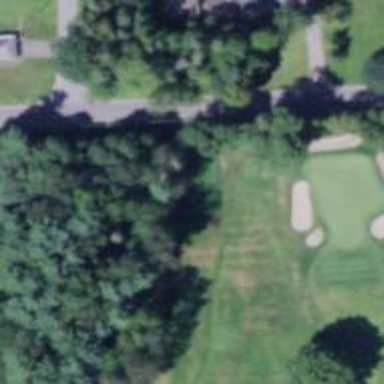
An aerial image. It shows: Golf tee.